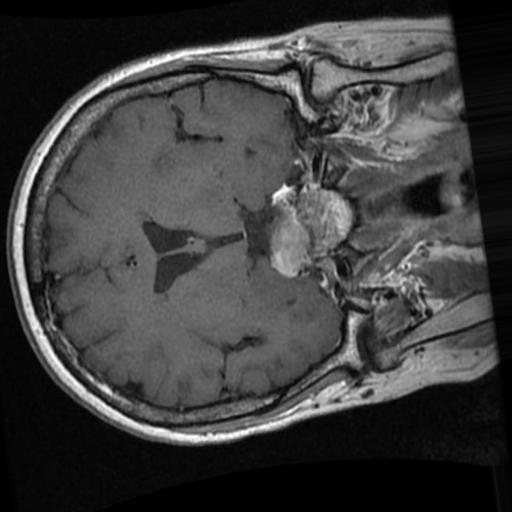
Label: brain_tumor